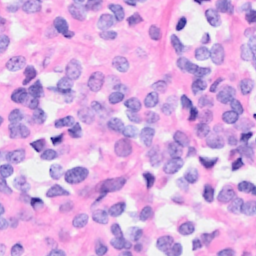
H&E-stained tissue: Breast